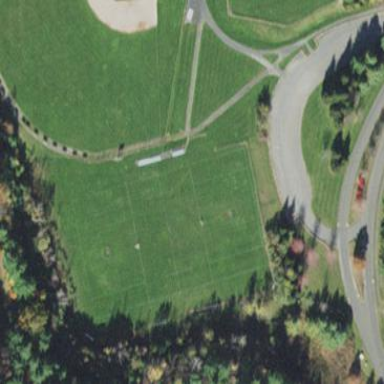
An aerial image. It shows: Lacrosse pitch for leisure land.